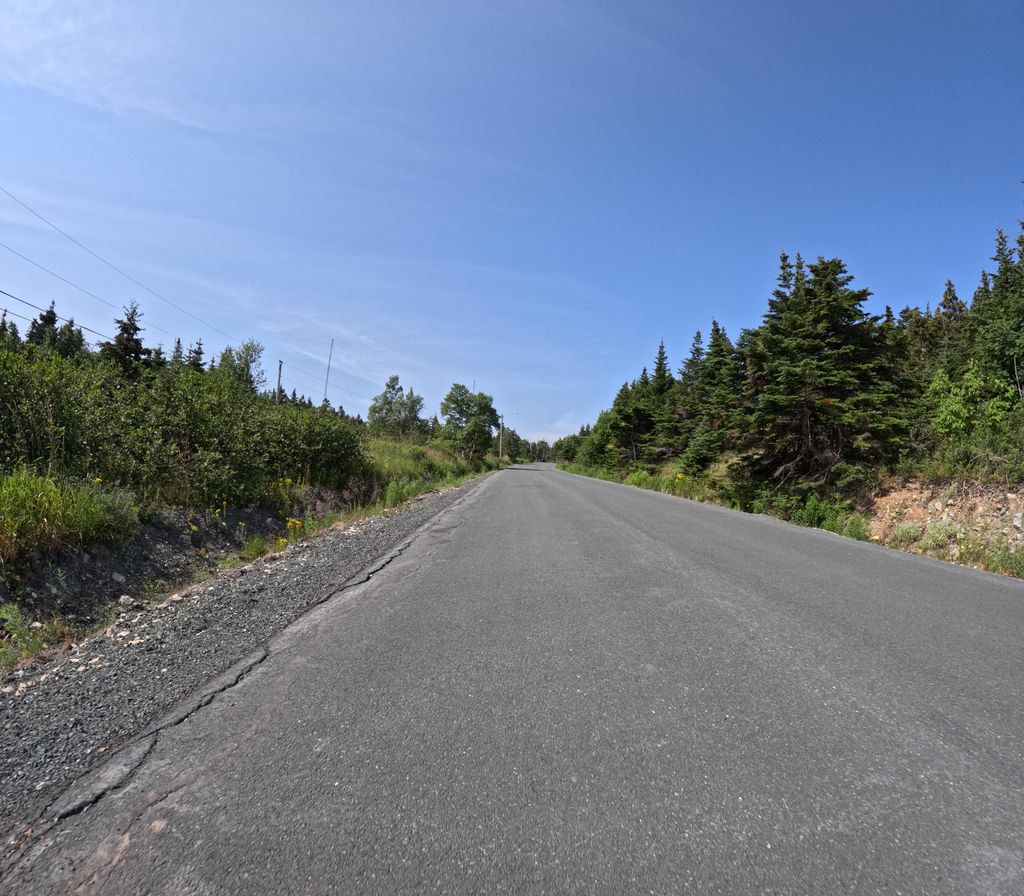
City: st_johns